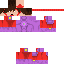
A male human skin with medium skin, wearing brown long hair dressed in a red hoodie and red pants, featuring a closed mouth.